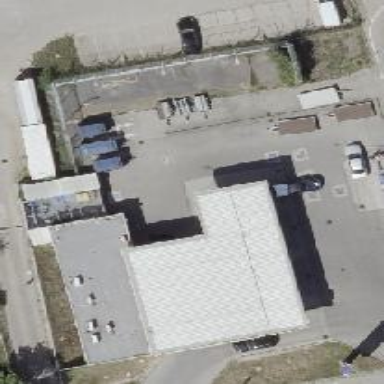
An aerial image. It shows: Retail establishment providing fuel services.